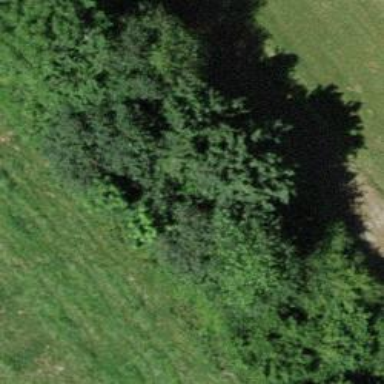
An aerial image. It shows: Hedge acting as barrier.